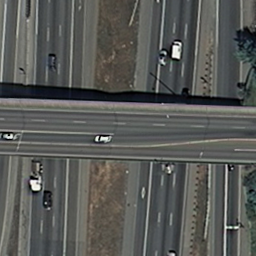
Label: overpass